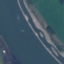
Land use / land cover class: River